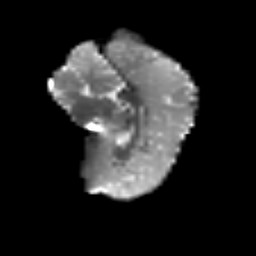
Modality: T2w
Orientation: sagittal
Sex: female
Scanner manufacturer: siemens
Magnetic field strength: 3 T
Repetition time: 5 s
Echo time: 0.071 s